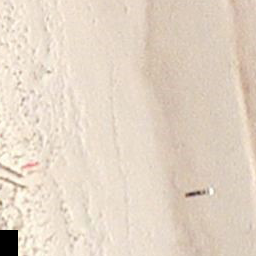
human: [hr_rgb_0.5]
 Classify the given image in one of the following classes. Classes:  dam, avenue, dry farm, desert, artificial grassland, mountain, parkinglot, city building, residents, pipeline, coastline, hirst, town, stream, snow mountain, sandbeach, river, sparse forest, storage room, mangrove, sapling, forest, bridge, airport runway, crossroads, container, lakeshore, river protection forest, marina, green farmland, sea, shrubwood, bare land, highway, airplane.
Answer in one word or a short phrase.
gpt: sandbeach